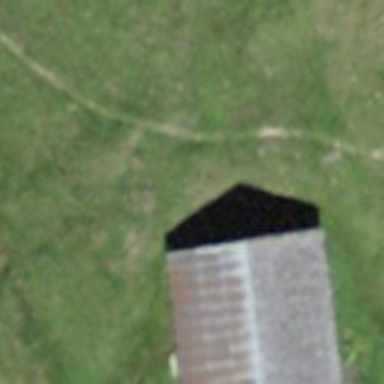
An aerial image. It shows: Path.